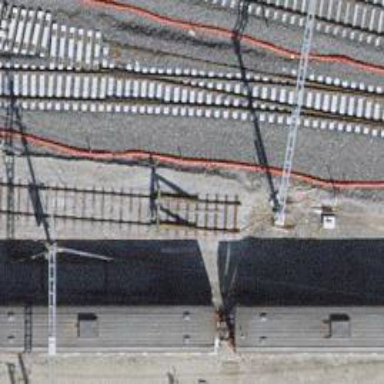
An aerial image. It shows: Railway buffer stop.